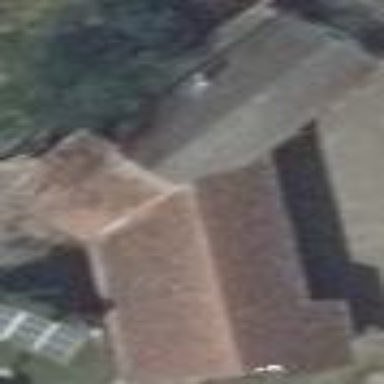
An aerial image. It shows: Building with gabled roof.